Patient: sex M, age 66
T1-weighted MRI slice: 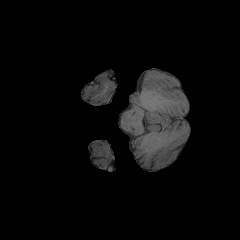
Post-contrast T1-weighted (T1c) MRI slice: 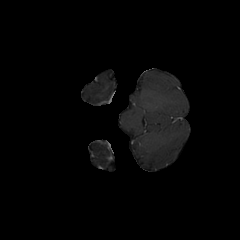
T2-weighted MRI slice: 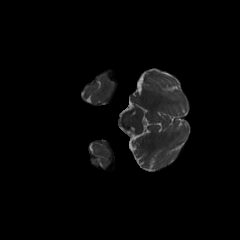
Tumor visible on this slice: no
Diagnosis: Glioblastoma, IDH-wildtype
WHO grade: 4